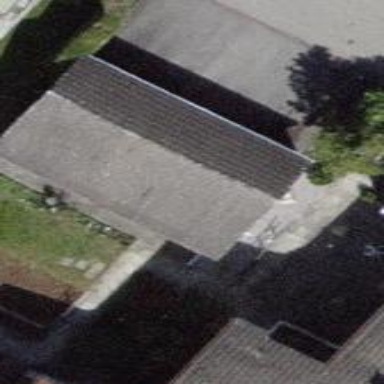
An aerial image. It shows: Group of garages.